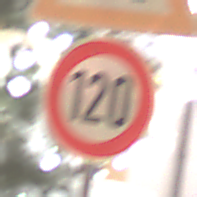
Verkehrszeichen: Geschwindigkeit120
Zusatzzeichen oben: UnebeneFahrbahn
Umgebung: Outdoor, Urban
Tageszeit: Night
Wetter: Overcast
Licht: Artificial
Jahreszeit: Winter
Kontrast: MediumContrast